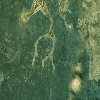
Label: land